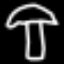
Label: mushroom